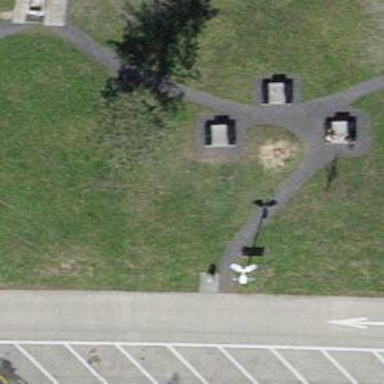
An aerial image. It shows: Picnic table located in leisure land area.